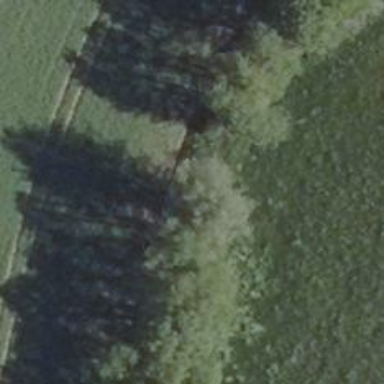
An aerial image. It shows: Row of trees in natural setting.